Field crop: tomato
Growth stage: 1
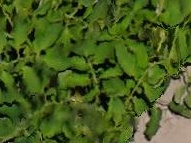
Species: tomato